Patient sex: F
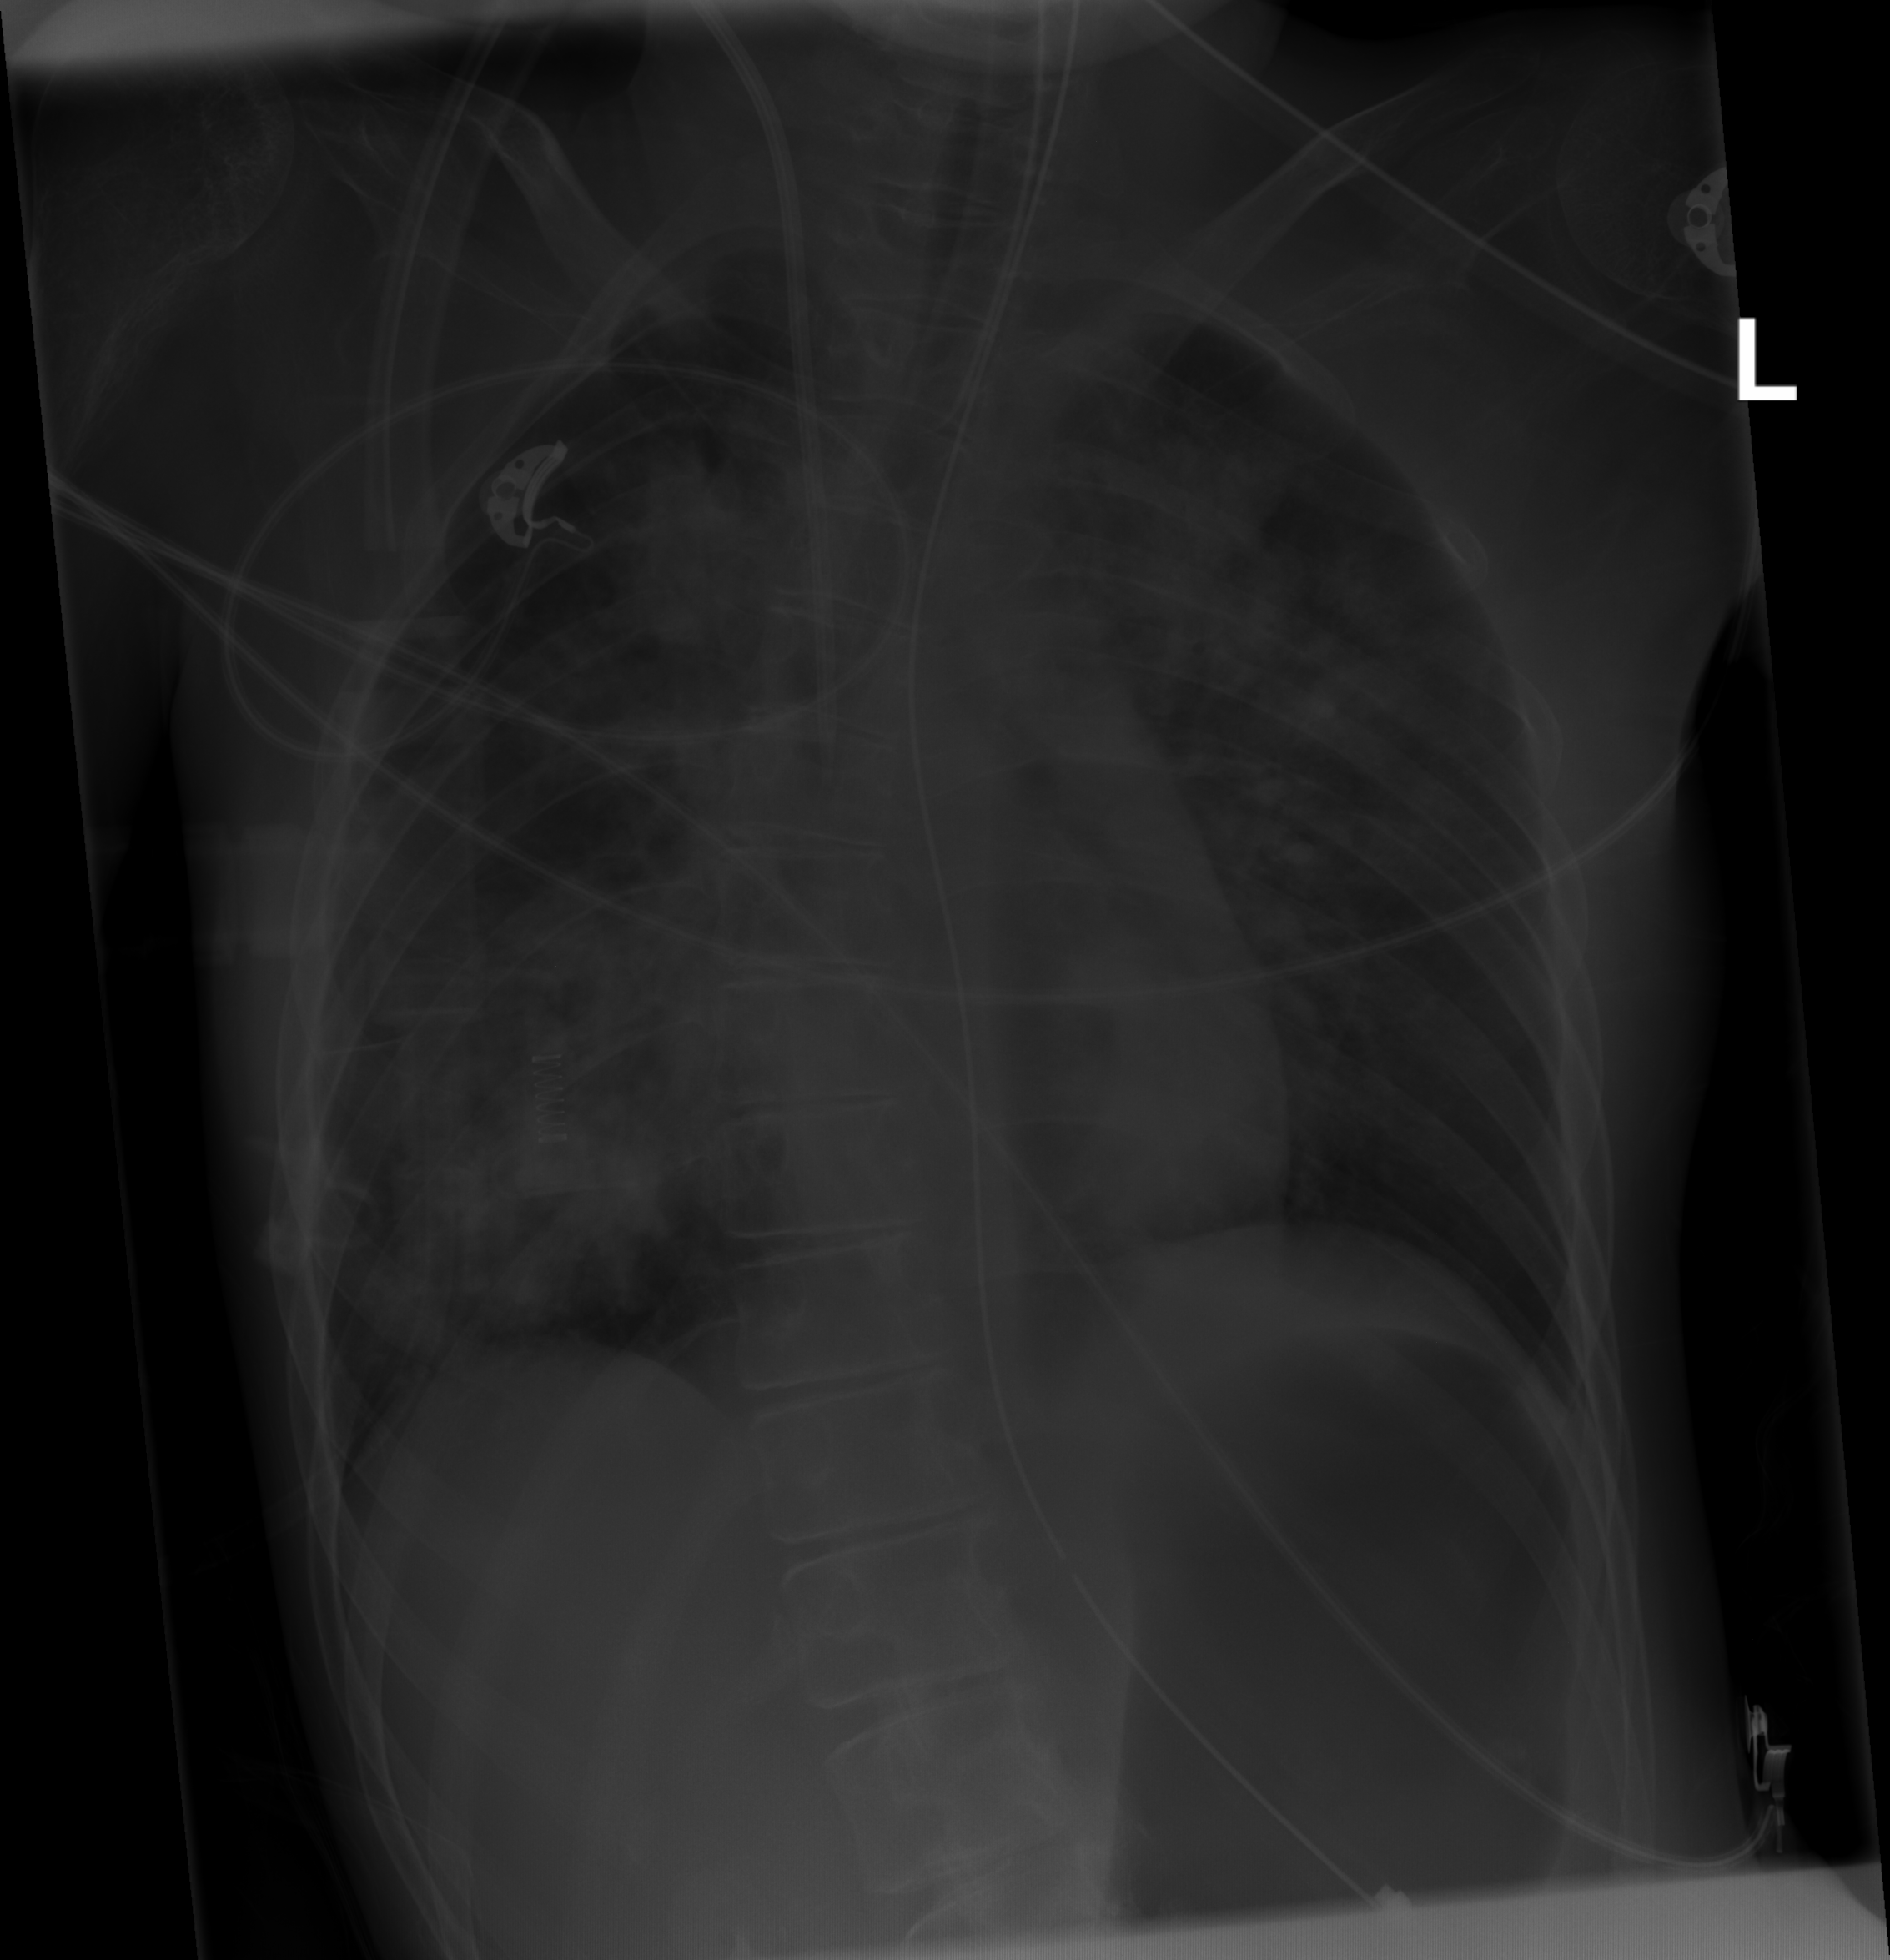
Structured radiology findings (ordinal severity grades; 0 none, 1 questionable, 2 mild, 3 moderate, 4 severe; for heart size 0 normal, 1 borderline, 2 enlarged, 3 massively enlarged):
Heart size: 0
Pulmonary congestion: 0
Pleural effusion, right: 0
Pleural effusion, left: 0
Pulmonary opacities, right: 4
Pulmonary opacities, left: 3
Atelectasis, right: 2
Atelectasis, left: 2